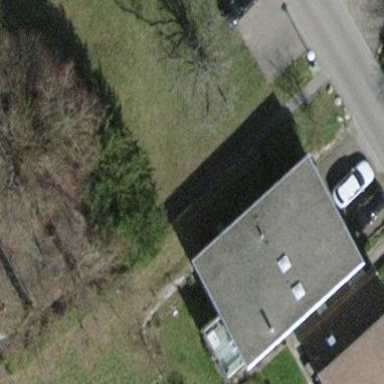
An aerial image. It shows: Semidetached house.